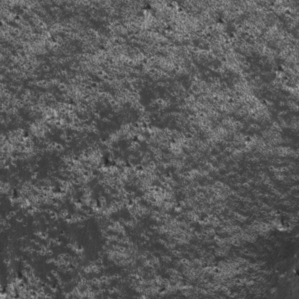
Label: frost